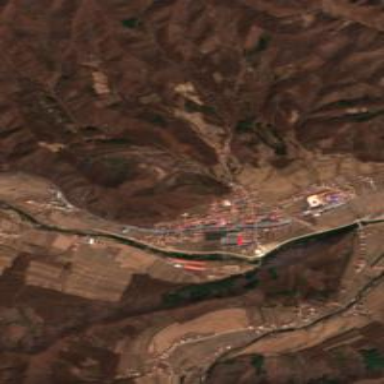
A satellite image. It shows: Ethnic township within town.